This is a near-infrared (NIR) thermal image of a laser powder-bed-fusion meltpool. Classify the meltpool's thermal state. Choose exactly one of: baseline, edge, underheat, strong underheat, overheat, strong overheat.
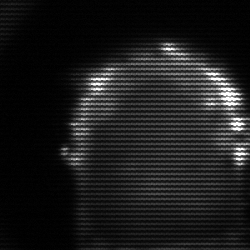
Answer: baseline